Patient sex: M
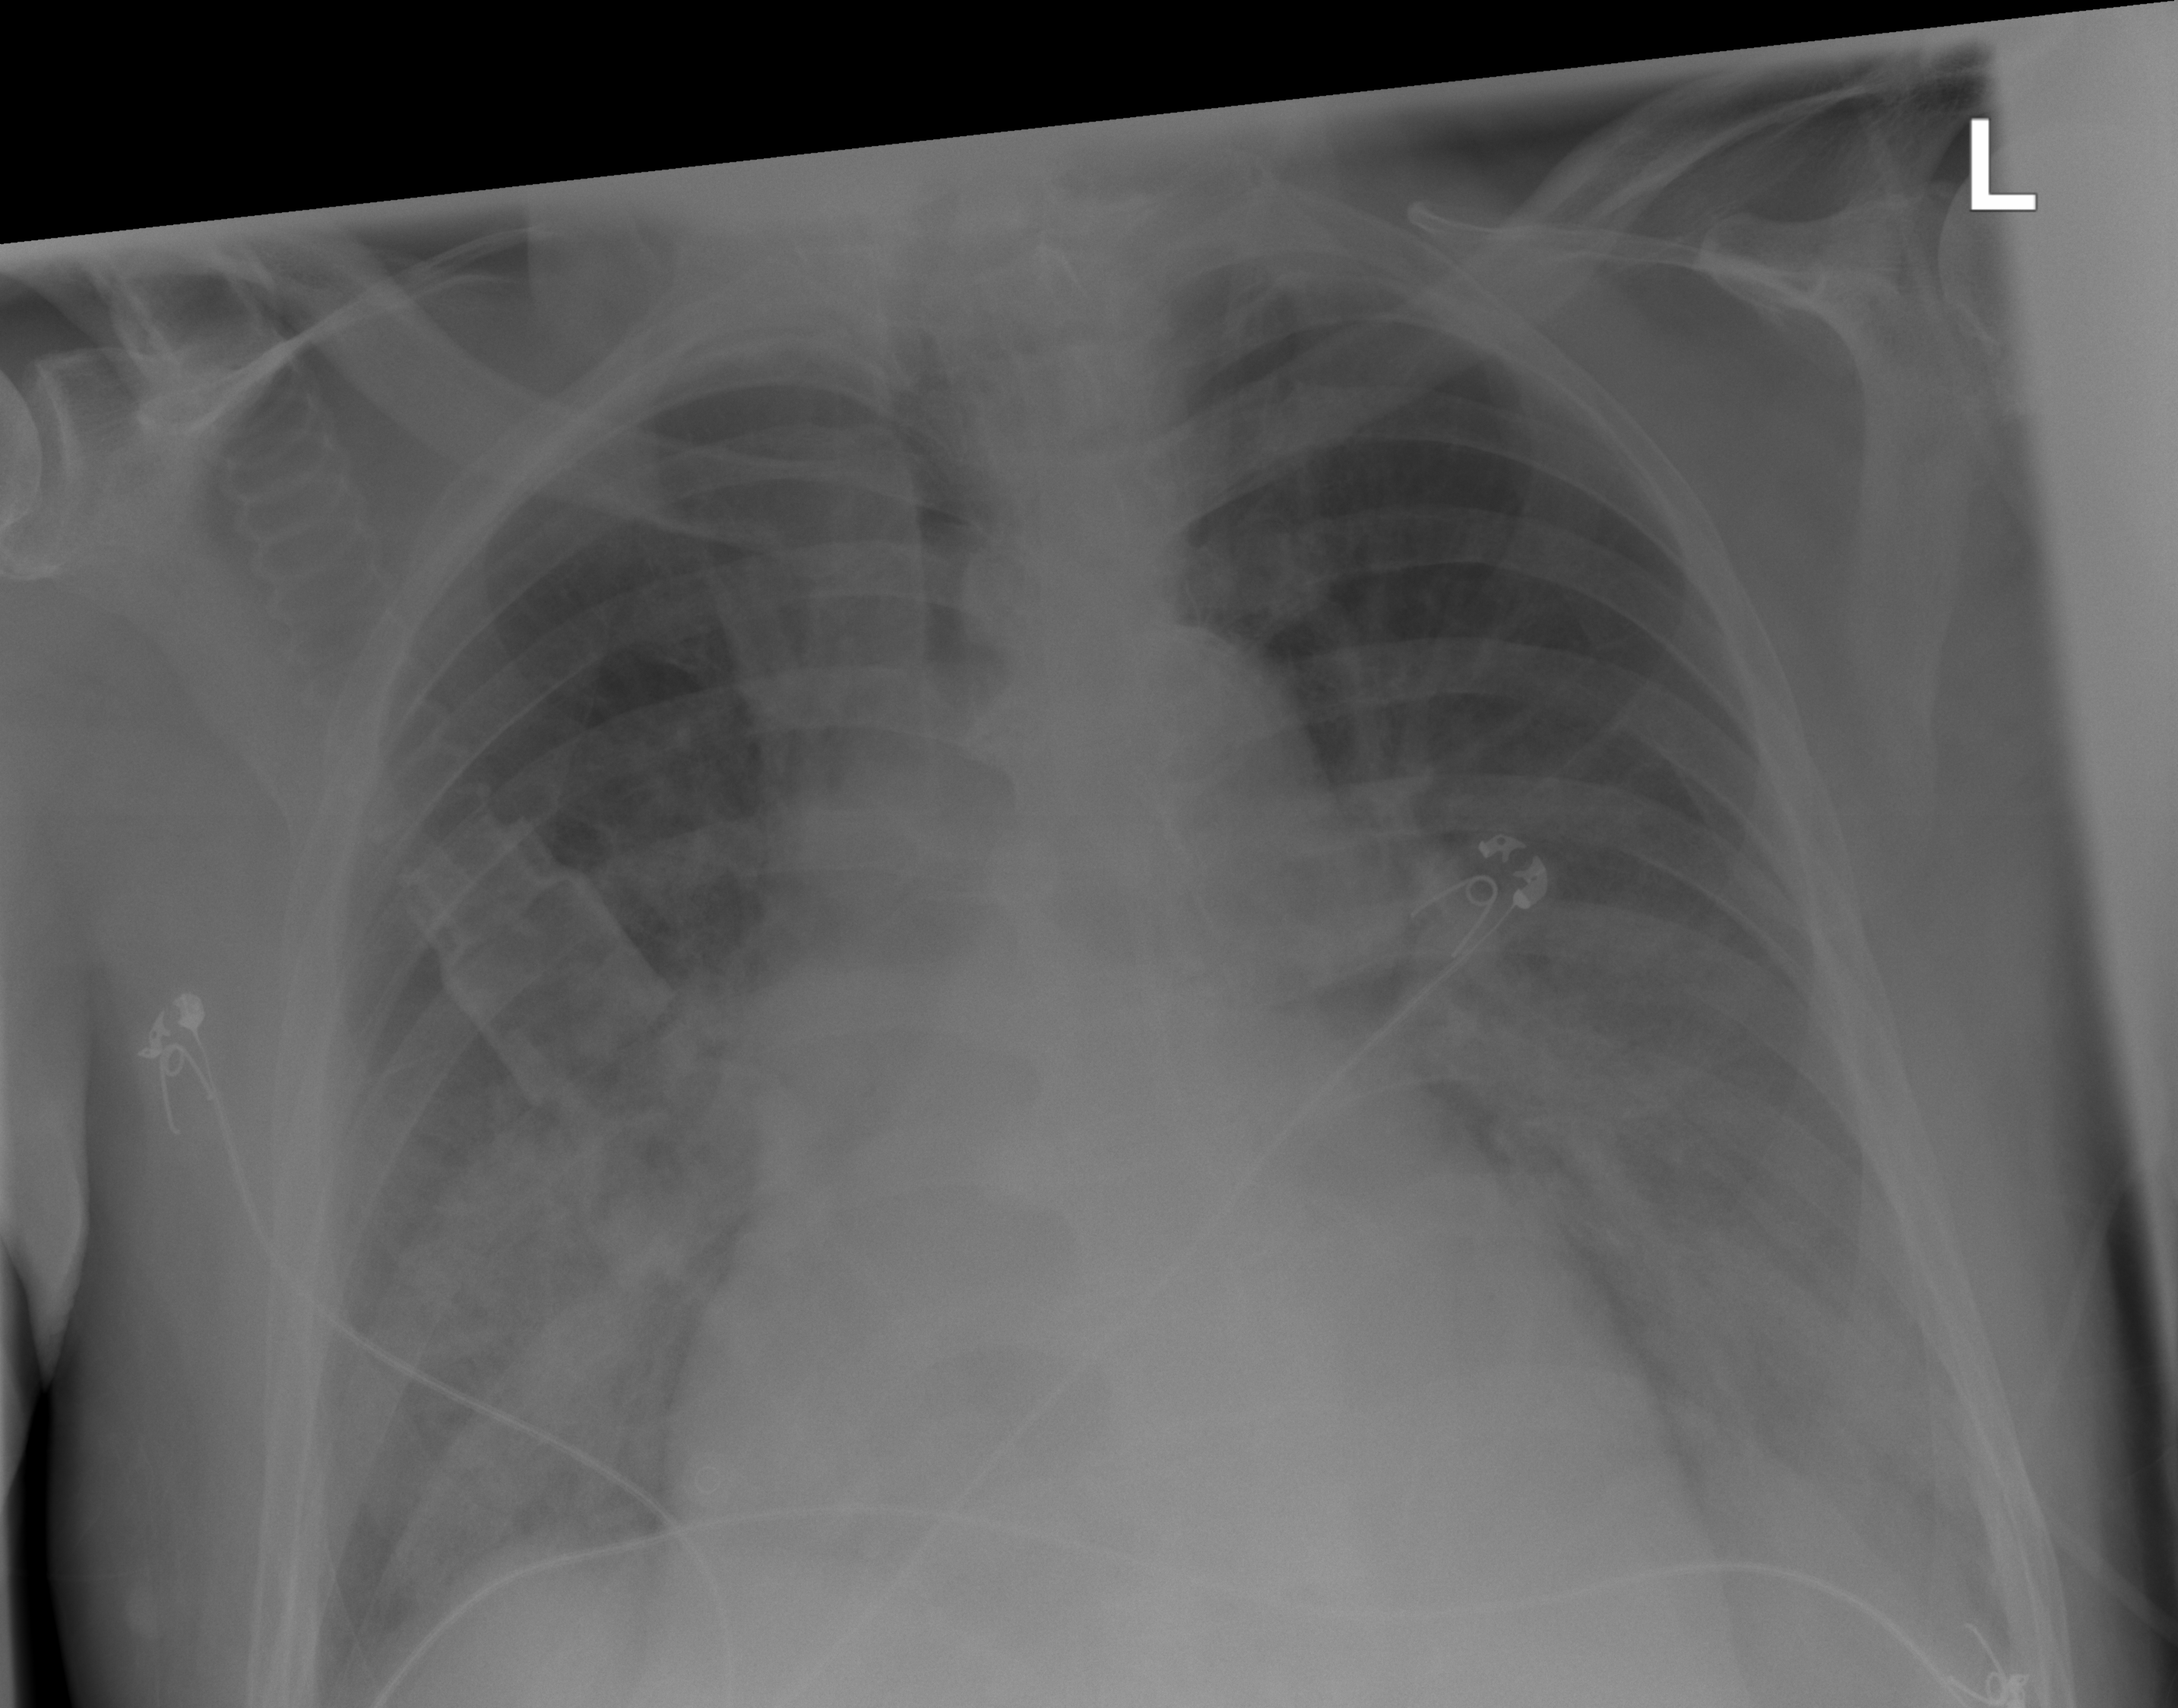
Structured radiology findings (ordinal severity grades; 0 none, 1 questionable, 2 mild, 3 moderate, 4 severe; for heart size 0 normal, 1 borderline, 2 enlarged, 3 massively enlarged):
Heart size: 2
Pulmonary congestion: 2
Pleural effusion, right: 2
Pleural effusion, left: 2
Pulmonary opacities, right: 2
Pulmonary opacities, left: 2
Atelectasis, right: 2
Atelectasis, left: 2